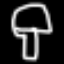
Label: mushroom